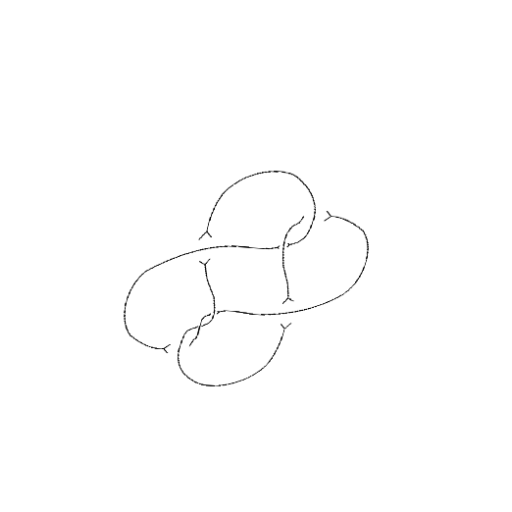
Crossing number: 7